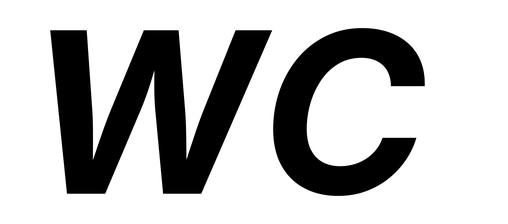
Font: Inter-Italic_Bold_Italic